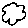
Label: cloud